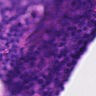
Metastatic tissue present: no